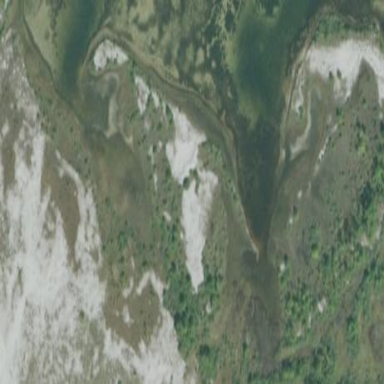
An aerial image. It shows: Saltmarsh wetland.